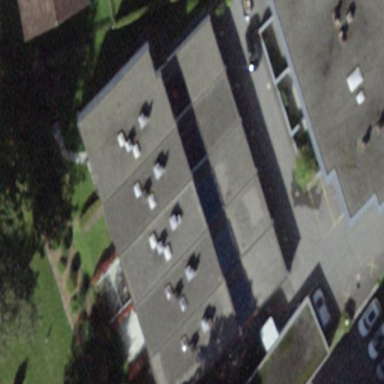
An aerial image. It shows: Terrace building.